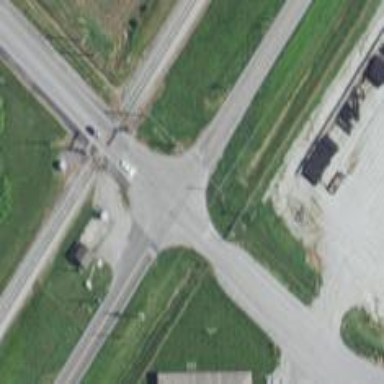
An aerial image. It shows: Stop road.